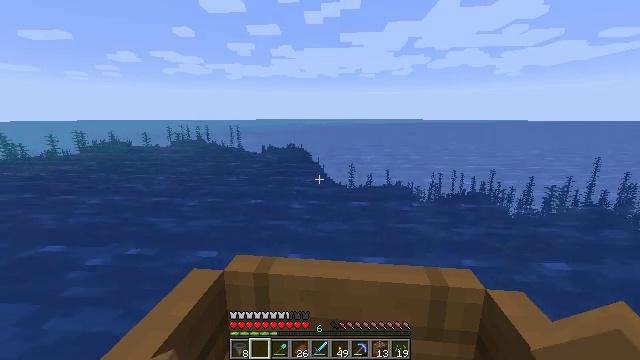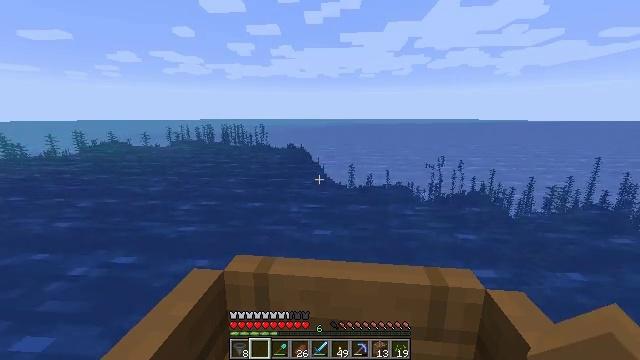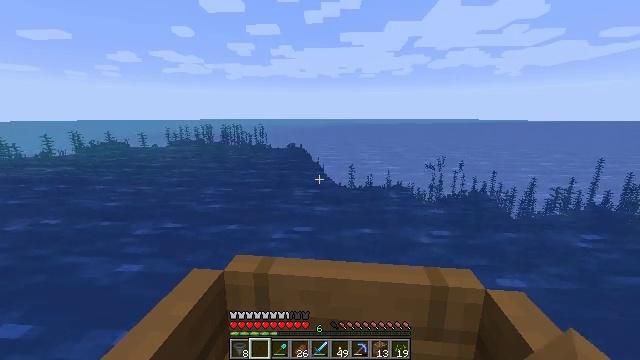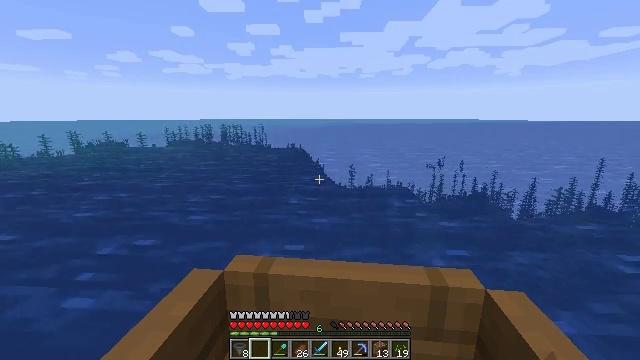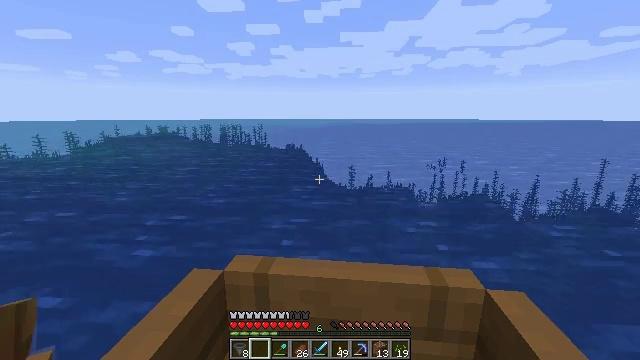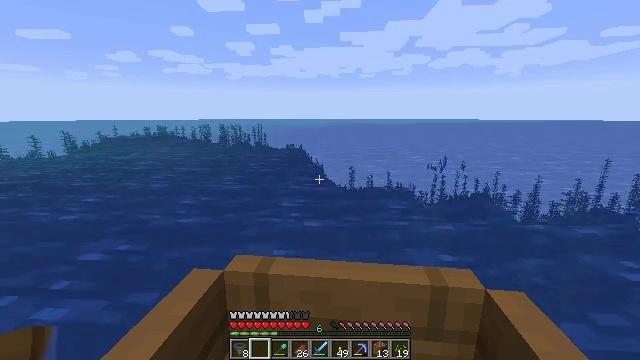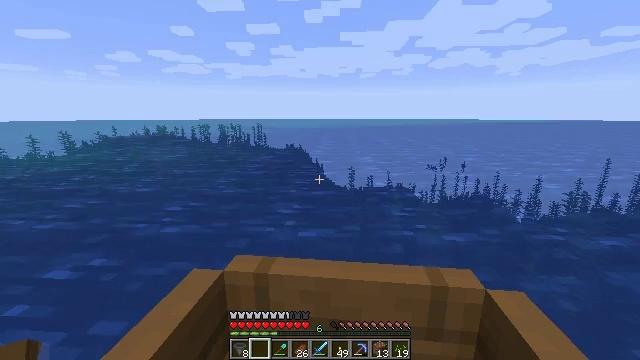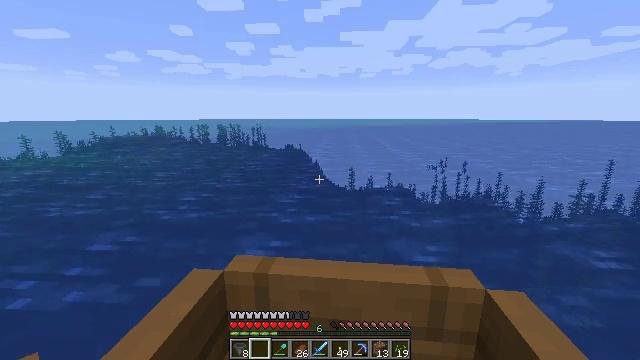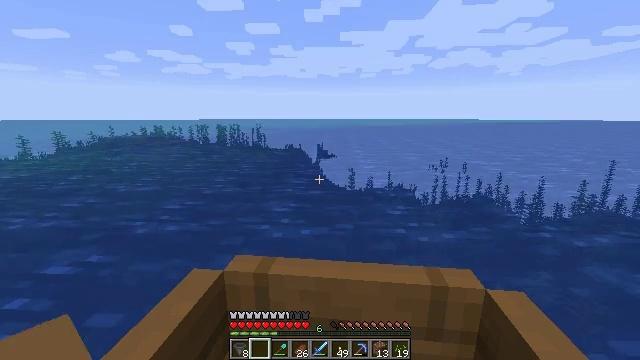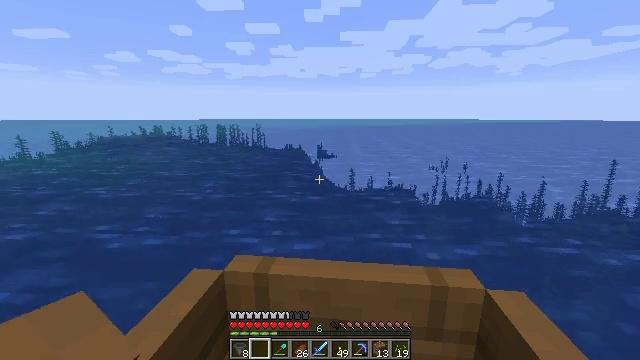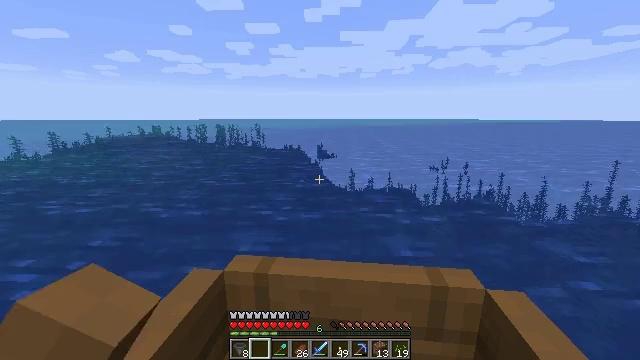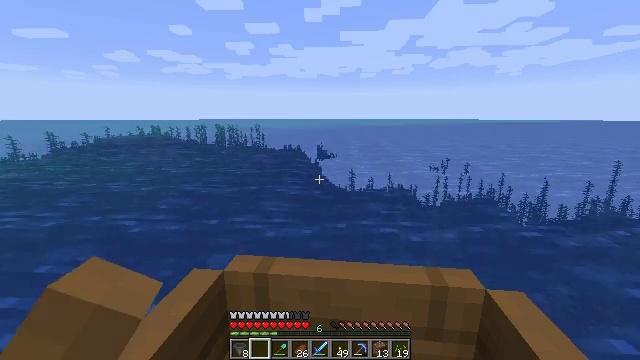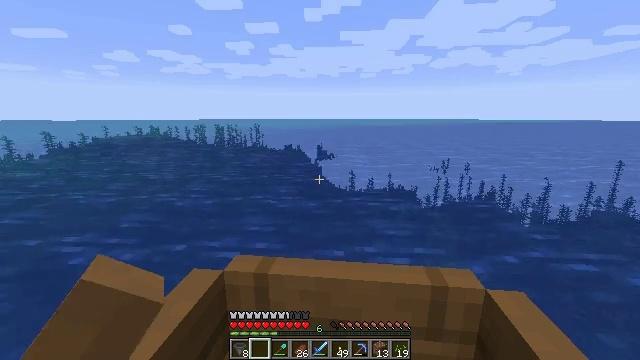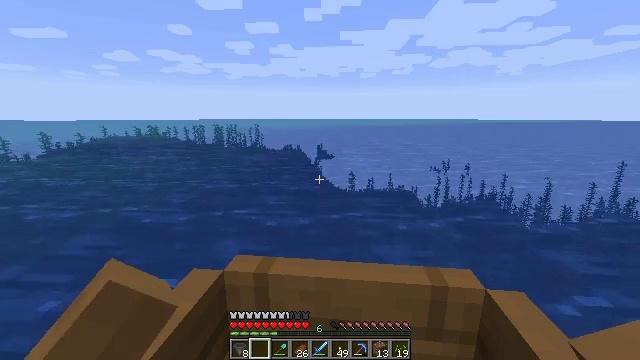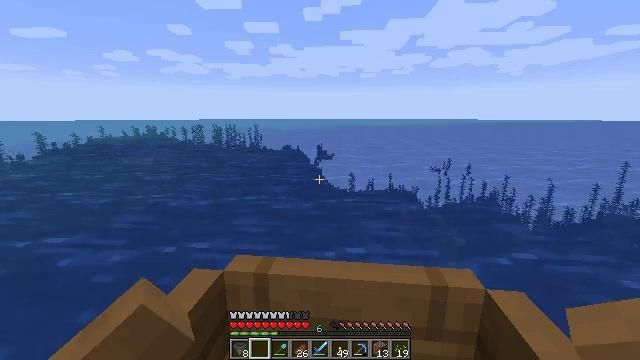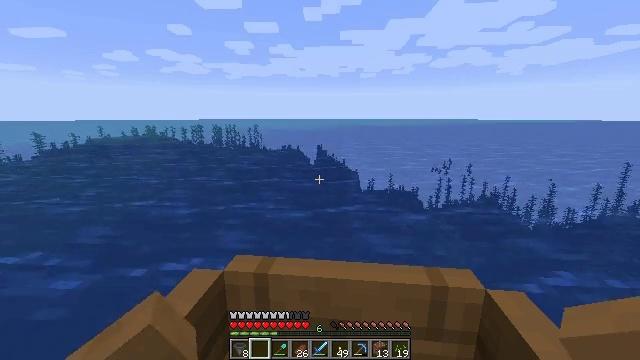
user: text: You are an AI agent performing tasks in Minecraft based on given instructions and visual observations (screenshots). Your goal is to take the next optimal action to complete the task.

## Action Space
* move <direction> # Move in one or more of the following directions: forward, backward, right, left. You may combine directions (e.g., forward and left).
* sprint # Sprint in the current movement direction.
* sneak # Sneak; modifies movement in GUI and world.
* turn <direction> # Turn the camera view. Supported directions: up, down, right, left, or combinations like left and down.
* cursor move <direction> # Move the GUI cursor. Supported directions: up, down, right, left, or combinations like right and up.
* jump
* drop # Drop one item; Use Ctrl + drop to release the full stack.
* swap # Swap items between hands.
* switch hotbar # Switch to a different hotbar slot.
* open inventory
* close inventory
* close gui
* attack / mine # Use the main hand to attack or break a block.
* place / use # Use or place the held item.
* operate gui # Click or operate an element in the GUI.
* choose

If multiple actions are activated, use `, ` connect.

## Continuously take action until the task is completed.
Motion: motion action
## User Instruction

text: Break the cactus block.
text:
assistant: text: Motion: move forward
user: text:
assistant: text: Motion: move forward
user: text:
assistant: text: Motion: move forward
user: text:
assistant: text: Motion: move forward
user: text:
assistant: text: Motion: move forward
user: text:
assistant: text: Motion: move forward
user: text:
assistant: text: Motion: move forward
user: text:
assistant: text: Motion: move forward
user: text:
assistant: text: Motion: move forward
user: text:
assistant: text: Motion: move forward
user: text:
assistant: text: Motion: move forward
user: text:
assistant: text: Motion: move forward
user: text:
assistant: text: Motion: move forward
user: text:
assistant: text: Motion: move forward
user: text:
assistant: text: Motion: move forward
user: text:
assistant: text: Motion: move forward
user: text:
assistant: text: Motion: move forward
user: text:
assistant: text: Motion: move forward
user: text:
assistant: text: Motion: move forward
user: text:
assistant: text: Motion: move forward
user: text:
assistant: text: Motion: move forward
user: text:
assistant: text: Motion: move forward
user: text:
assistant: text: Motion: move forward
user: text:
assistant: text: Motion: move forward
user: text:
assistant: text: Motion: move forward
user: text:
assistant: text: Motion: move forward
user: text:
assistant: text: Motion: move forward
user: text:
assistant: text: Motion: move forward
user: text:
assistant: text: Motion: move forward
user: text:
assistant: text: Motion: move forward